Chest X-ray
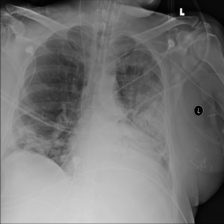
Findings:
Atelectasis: negative
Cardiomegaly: negative
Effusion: negative
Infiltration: positive
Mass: positive
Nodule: negative
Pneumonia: negative
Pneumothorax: negative
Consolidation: positive
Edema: negative
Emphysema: negative
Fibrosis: negative
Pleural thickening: negative
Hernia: negative